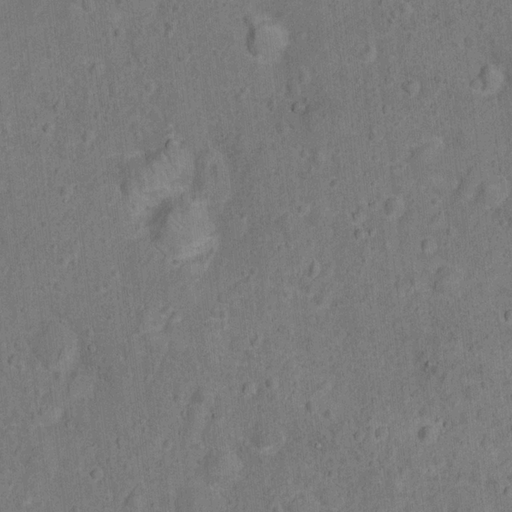
Classes present: Background